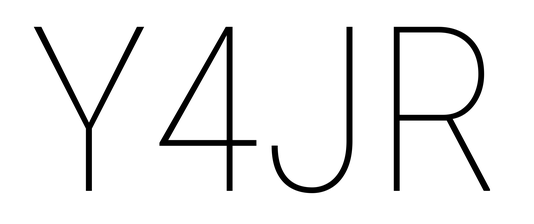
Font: Roboto_Condensed_Thin